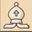
Piece: wB